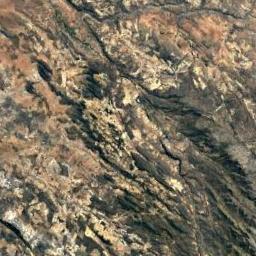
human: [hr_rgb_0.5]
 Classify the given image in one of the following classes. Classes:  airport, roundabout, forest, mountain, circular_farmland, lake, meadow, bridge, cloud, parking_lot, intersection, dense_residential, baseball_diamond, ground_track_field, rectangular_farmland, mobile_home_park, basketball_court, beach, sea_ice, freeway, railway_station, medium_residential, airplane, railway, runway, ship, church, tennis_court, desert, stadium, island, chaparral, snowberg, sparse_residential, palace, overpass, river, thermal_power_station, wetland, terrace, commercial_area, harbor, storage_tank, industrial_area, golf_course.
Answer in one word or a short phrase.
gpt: mountain